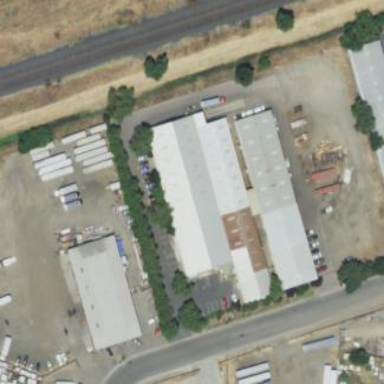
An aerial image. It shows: Industrial building.